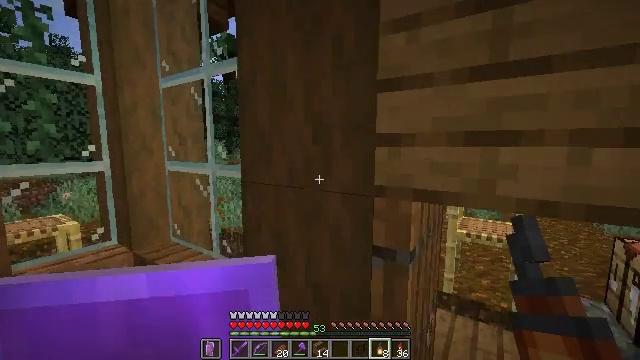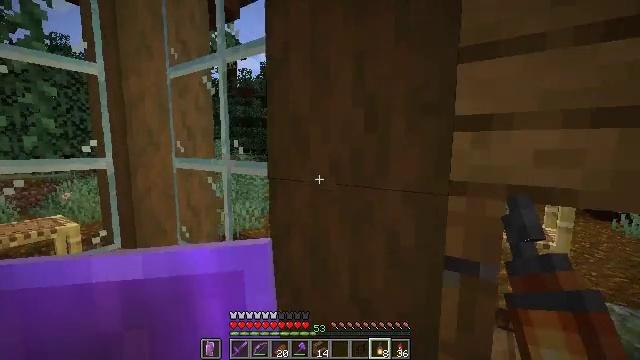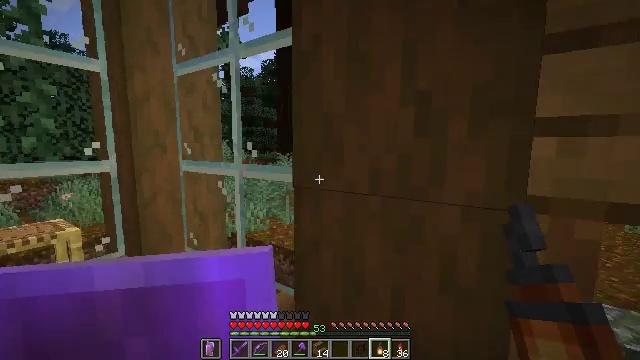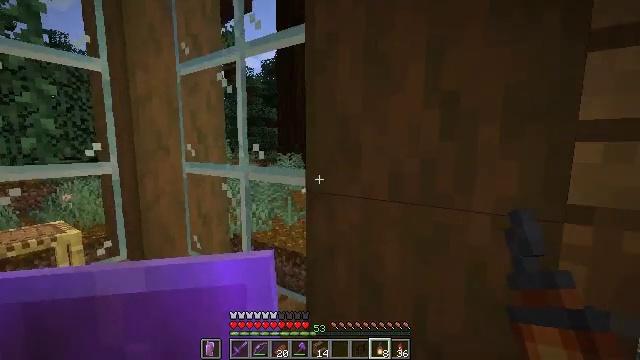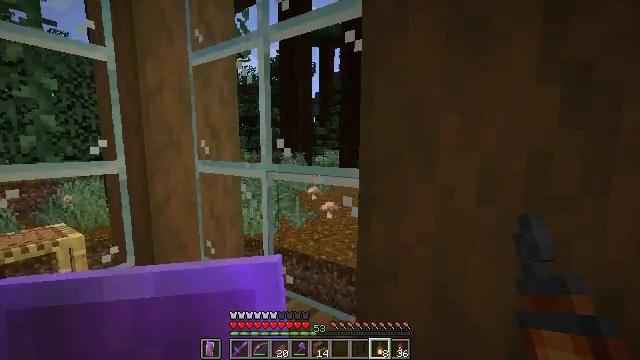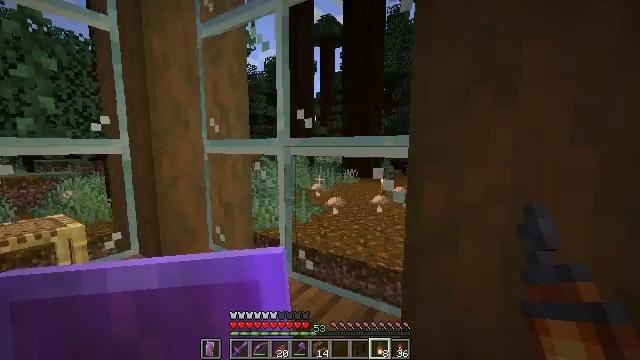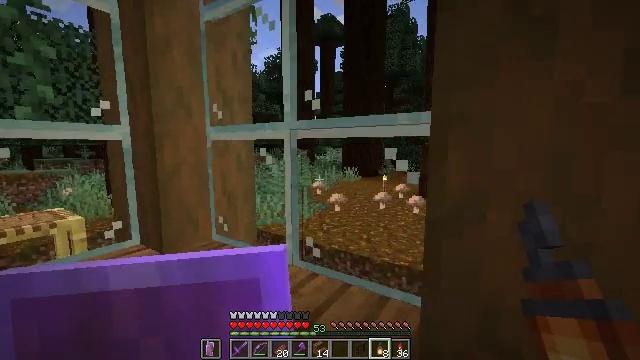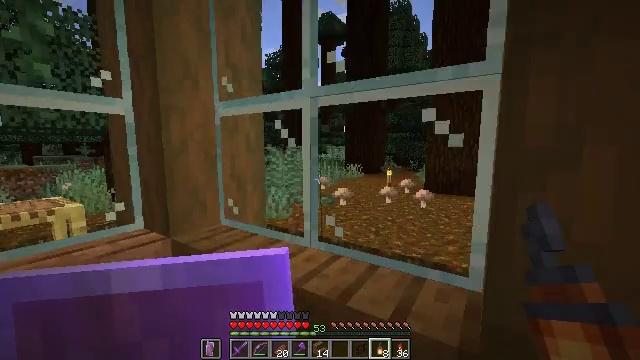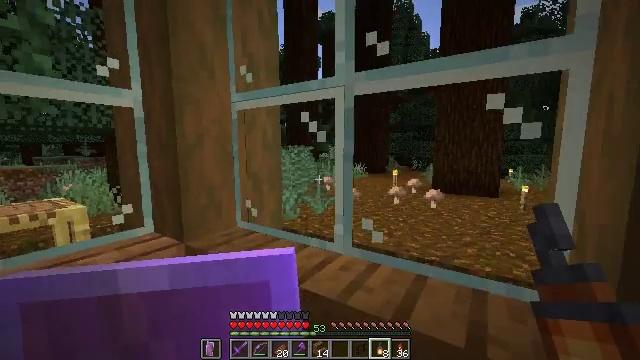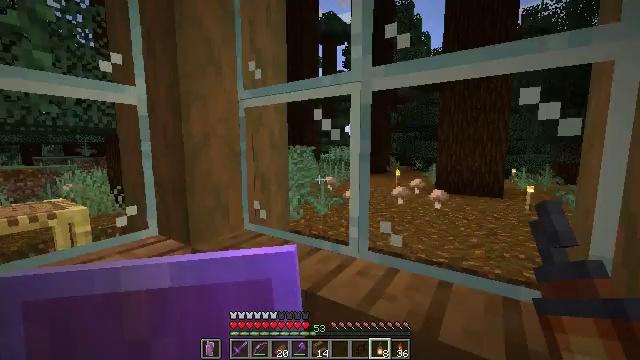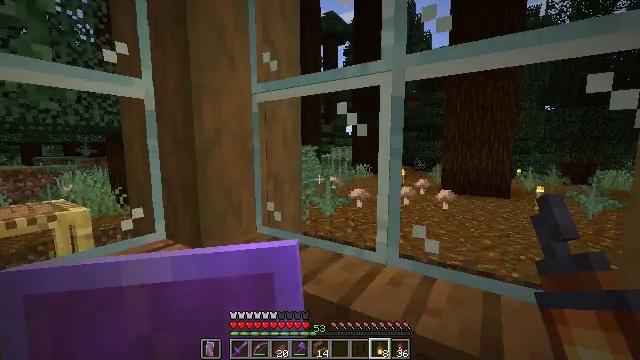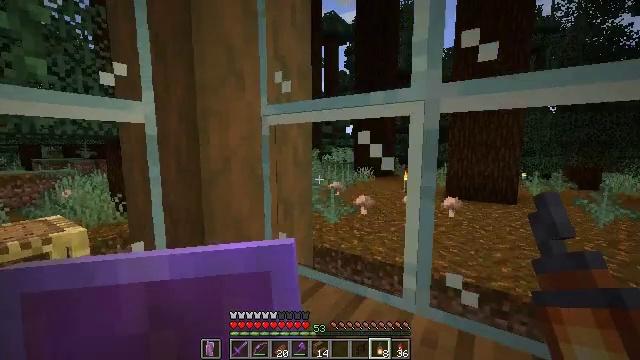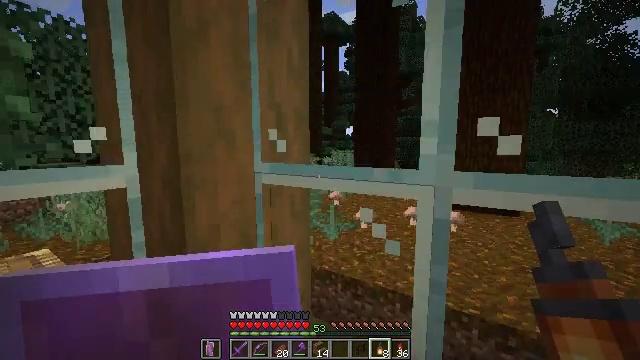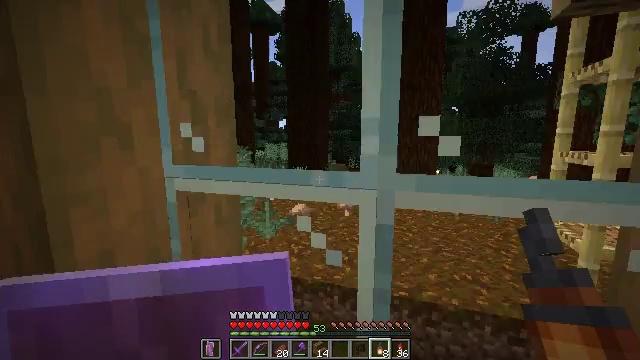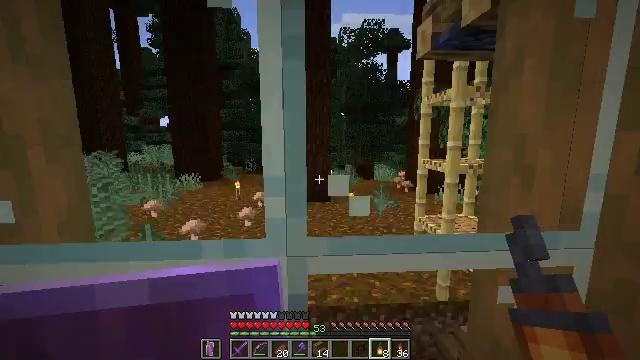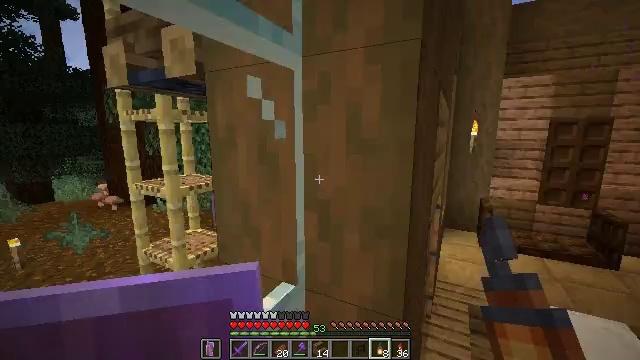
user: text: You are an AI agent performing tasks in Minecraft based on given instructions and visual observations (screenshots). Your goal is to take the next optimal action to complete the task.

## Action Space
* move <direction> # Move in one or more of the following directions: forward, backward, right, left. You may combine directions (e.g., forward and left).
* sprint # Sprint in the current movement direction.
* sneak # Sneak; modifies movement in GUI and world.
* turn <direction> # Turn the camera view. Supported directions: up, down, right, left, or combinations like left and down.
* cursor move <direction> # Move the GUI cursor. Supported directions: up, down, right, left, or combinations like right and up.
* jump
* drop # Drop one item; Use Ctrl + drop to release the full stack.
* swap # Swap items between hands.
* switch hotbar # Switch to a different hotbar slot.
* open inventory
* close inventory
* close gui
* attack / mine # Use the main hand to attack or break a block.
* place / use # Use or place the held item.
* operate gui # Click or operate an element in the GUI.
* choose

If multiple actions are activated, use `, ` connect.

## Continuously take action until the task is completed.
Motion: motion action
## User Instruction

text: Gather up the campfire.
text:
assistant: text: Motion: move forward and move left
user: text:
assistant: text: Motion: move forward and move left
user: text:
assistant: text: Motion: move forward and move left
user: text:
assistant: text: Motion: move forward and move left
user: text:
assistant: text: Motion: move forward and move left
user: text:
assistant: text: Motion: move forward and move left
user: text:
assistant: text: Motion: move forward and move left
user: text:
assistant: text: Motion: move forward and move left
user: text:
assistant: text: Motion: move forward and move left
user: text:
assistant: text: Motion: move forward and move left
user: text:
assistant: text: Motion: move forward
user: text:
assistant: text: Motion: move forward
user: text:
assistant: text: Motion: move forward, turn right and down
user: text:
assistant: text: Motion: move forward, turn right
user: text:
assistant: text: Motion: move forward, turn right and down
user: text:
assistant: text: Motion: turn right and down
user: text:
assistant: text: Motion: turn right
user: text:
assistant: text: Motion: no_op
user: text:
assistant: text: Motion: no_op
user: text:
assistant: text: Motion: no_op
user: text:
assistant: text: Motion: no_op
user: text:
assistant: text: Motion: no_op
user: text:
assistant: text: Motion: no_op
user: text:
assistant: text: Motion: no_op
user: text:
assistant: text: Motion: move forward
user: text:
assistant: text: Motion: move forward, turn left
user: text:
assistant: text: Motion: move forward and move left, turn left
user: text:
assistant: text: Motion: move forward and move left
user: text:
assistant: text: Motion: move forward and move left
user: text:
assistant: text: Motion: move forward